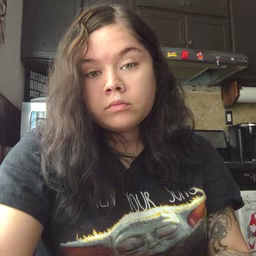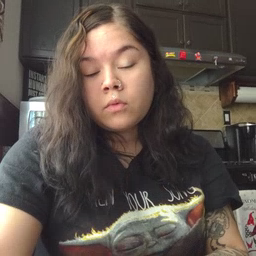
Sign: open